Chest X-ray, PA view. Patient: 41 years old, sex M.
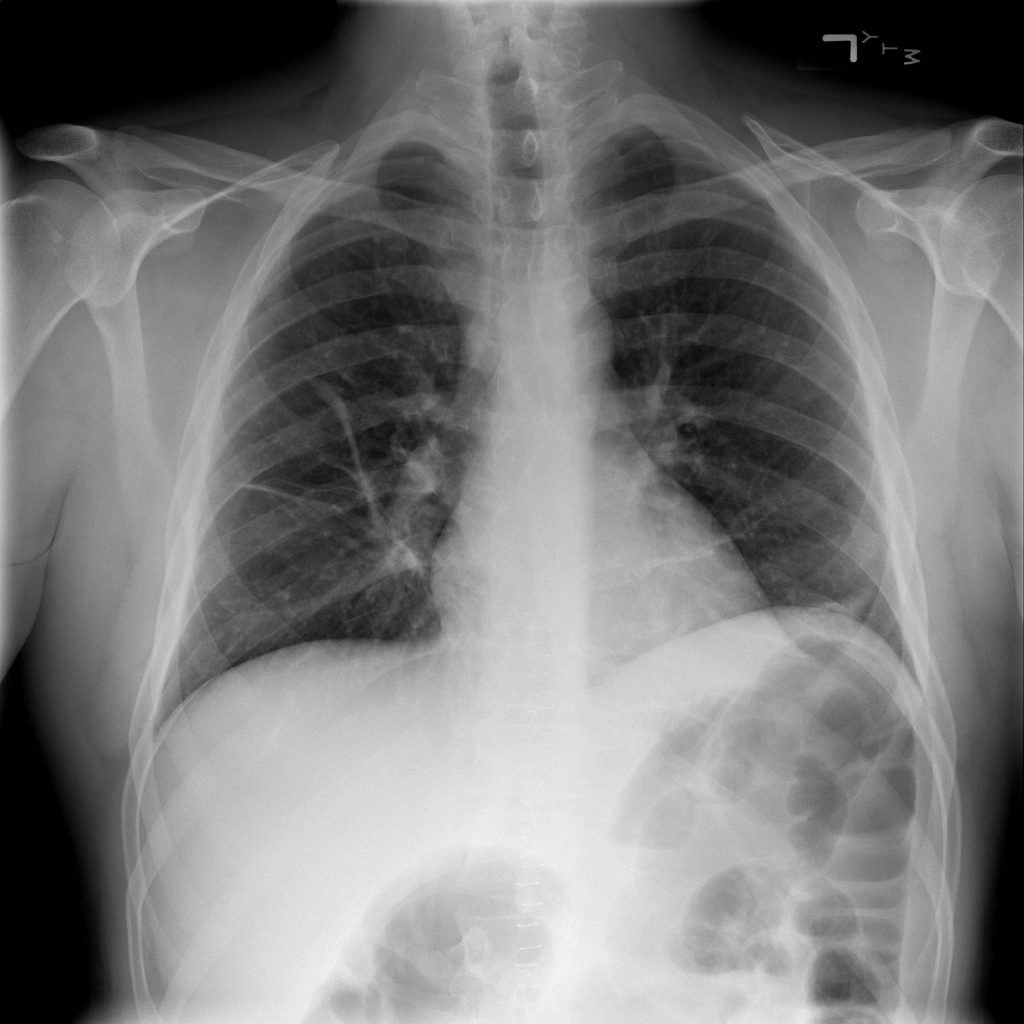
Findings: Atelectasis